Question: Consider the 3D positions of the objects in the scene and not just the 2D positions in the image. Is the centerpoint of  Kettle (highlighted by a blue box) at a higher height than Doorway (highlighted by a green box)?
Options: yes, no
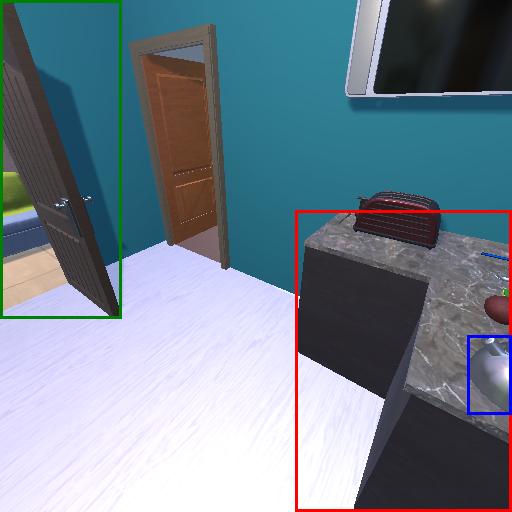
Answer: yes